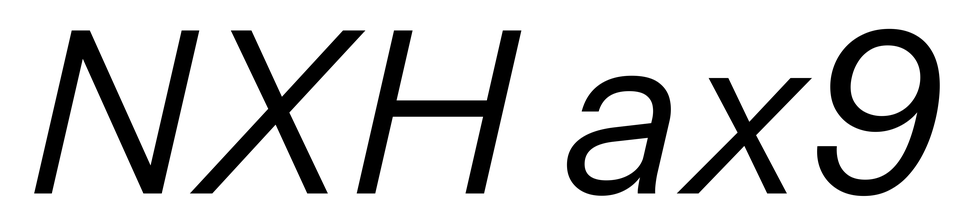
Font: InstrumentSans-Italic_Italic